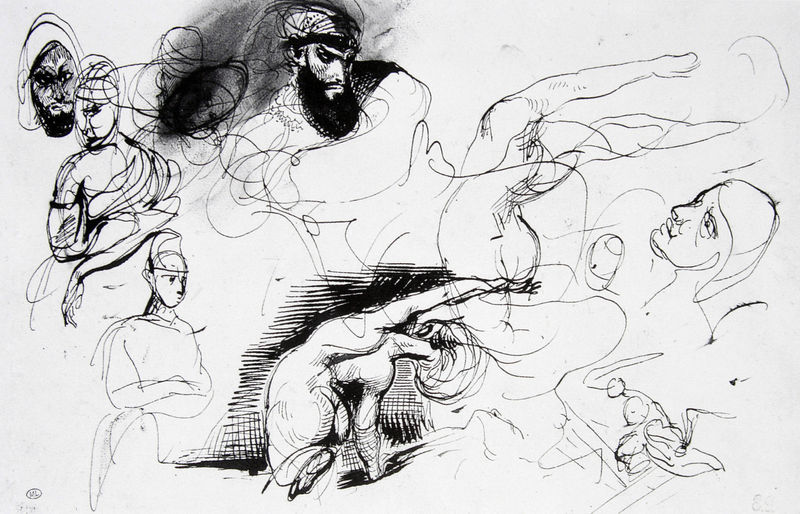
Titel: Studie für den "Tod des Sardanapal"
Künstler: Eugène Delacroix
Standort: Paris
Institution: Musée du Louvre
Schlagwörter: akt, feder, hand, held, kopf, körper, mann, nackt, weiß, menschen, bewegung, frau, grau, köpfe, männer, rücken, schwarz, skizze, zeichnung, tanz, bart, bärte, gesichter, kappe, arm, arme, augen, böse, gesicht, vollbart, figur, personen, blatt, beine, gesäß, papier, frauenakt, umrisse, haltung, studie, übung, abstrakt, grafik, graphik, linien, figuren, soldaten, muskeln, grimmig, figurativ, striche, laviert, tusche, linie, kohle, schraffur, radierung, militär, schwarzweiß, uniform, soldat, wirr, bleistift, stempel, helm, entwurf, kunst, stift, tinte, gestalten, studien, helme, eiss, muskel, männerkopf, entwürfe, skizzen, turban, ärger, tänzer, araber, überschlag, federzeichnung, zeichnungen, körperteile, versuch, schwary, bewegungen, skizzenblatt, shcwarz, gliedmaßen, schraffieren, hhand, tine, orientalische tänzer turban tuschezeichnung